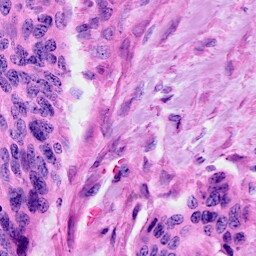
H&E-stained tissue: Cervix